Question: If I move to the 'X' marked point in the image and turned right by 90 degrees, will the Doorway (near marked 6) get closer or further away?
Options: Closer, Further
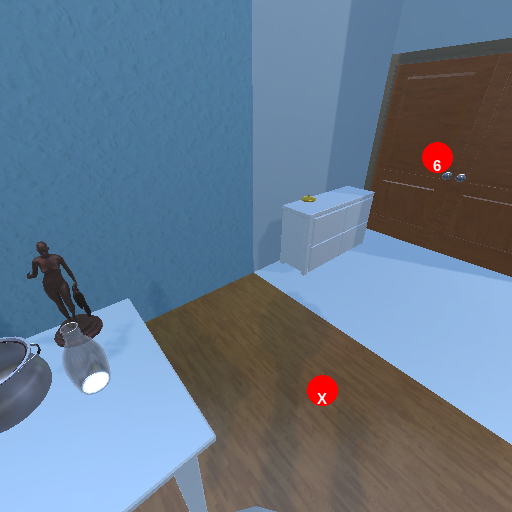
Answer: Closer